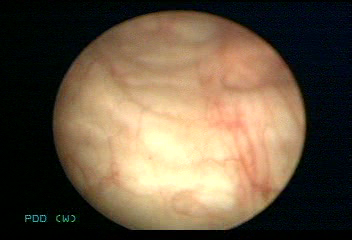
Modality: WLC
Class: Normal mucosa
Bladder cancer association: No